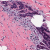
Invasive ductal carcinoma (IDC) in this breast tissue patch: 0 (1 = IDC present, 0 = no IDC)